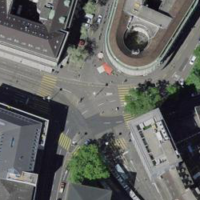
EUNIS habitat code: 57
Species observed at this site:
Cymbalaria muralis
Silybum marianum